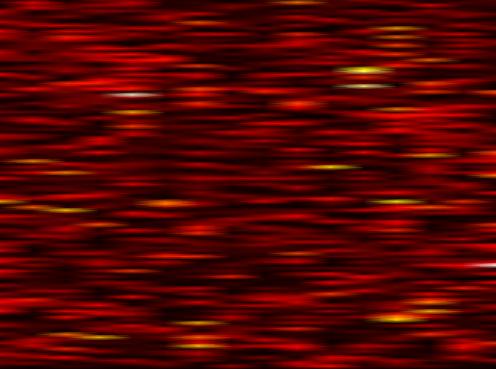
Label: UFMC